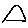
Label: triangle